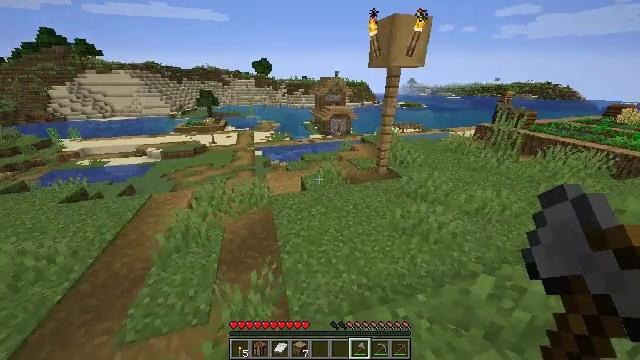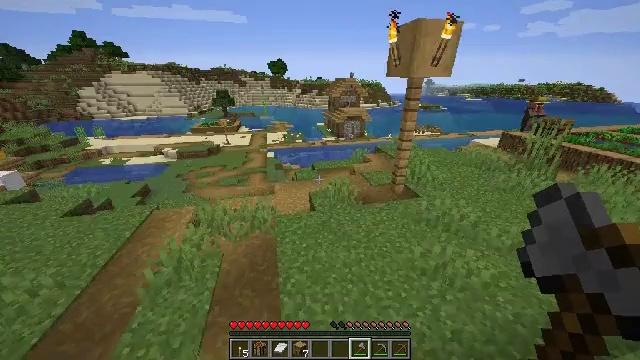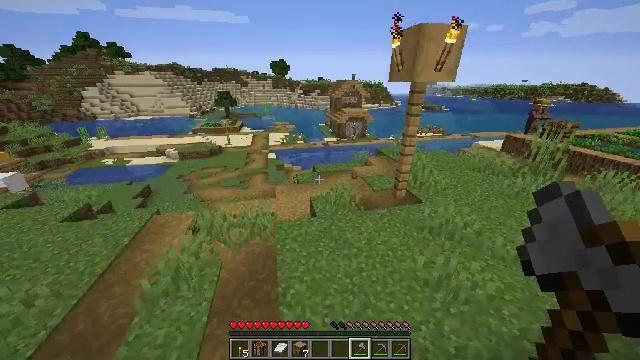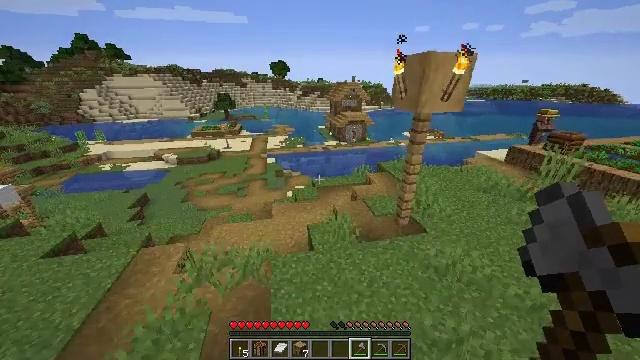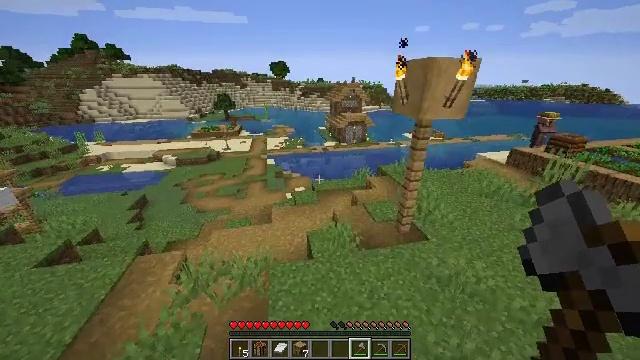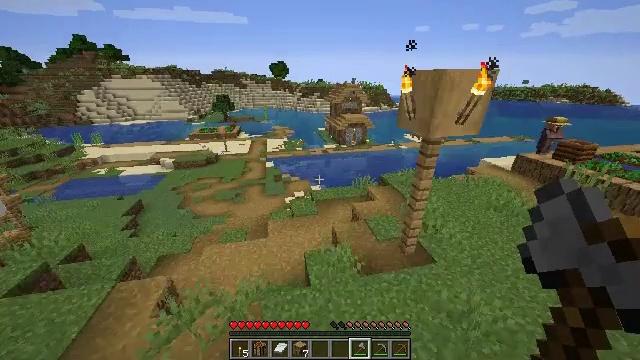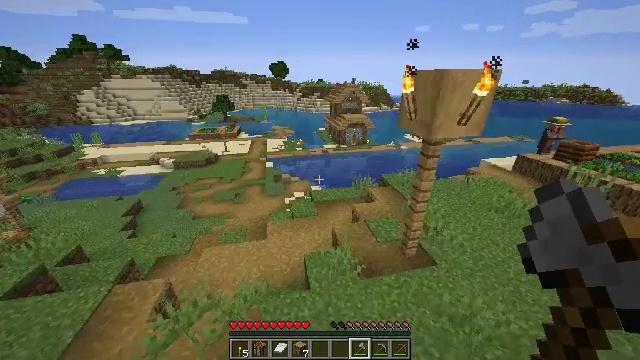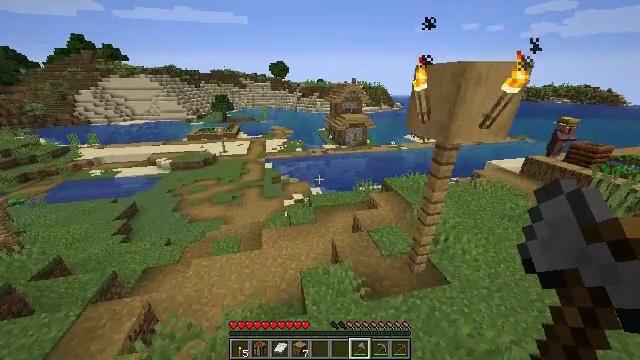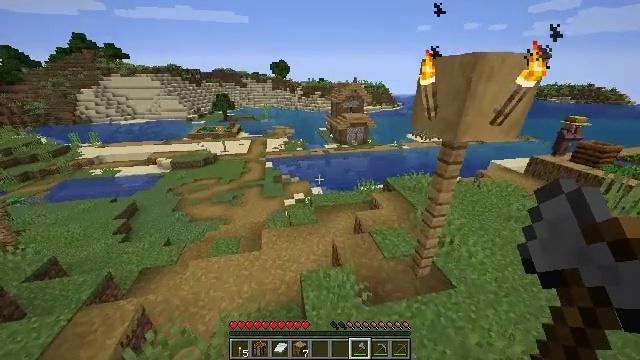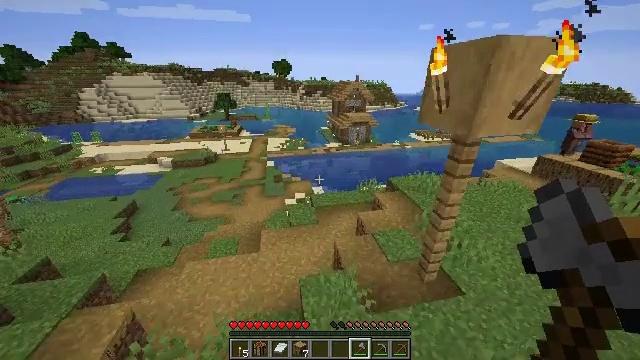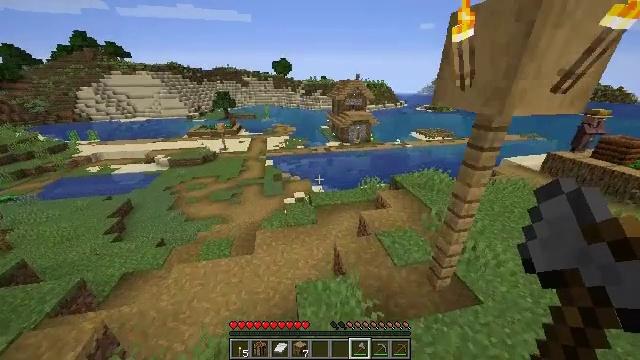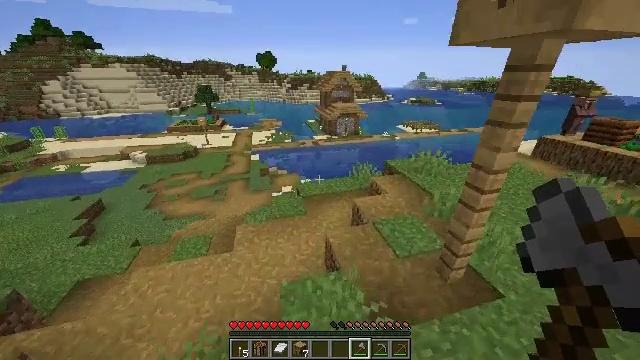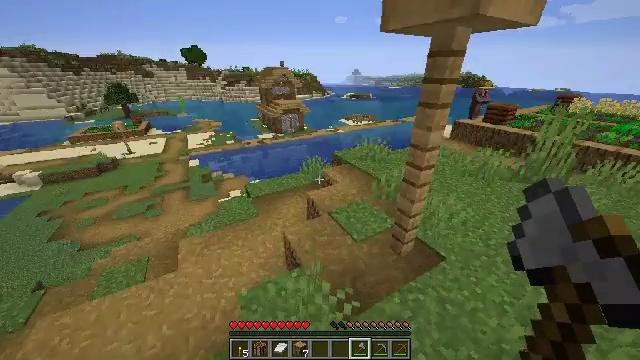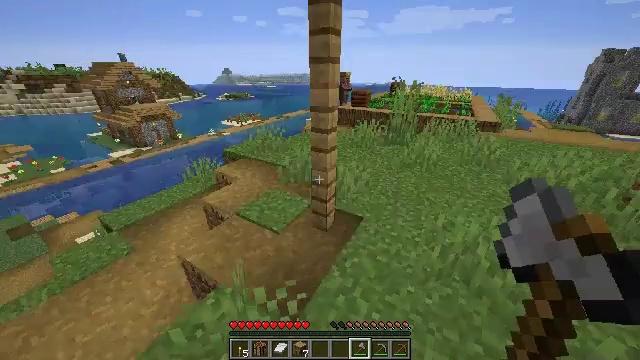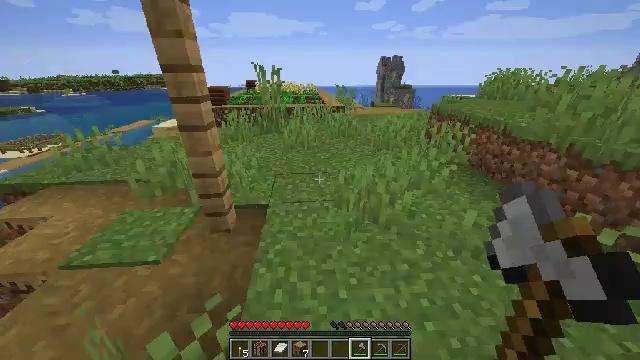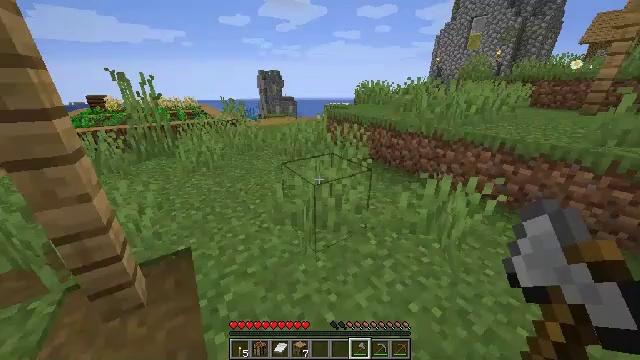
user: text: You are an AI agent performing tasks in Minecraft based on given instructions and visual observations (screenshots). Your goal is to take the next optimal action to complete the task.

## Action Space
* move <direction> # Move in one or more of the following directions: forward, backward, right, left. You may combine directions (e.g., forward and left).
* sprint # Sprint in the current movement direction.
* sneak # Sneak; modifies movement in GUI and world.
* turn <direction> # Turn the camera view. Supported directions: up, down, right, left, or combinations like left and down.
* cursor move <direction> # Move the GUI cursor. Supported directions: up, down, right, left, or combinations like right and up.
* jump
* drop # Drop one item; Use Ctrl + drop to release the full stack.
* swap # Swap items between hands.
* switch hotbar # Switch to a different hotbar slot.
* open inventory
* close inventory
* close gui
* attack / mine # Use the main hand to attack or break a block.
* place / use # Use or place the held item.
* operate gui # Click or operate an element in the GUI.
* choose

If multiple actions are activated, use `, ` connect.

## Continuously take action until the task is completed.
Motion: motion action
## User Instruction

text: Attack the stripped oak log to collect it.
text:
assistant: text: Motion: move forward, sprint, turn left, jump
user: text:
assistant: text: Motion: move forward, sprint, jump
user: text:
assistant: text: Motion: move forward, sprint, jump
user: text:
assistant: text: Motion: move forward, sprint, jump
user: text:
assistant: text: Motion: move forward, sprint, jump
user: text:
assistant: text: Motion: move forward, sprint, jump
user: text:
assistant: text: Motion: move forward, sprint, jump
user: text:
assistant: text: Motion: move forward, sprint, jump
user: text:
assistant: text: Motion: move forward, sprint, jump
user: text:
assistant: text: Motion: move forward, sprint, jump
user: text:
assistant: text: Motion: move forward, sprint, turn right and down
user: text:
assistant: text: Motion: move forward, sprint, turn right
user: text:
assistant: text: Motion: move forward, sprint, turn right
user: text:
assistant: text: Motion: move forward, sprint, turn right
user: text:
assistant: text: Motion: move forward, sprint, turn right and up
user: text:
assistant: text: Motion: move forward, sprint, turn right and up
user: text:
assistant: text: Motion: move forward, sprint, turn right
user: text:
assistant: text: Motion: move forward, sprint
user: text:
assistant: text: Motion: move forward, sprint
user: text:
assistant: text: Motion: move forward, sprint
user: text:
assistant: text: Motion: move forward, sprint
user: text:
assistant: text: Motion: move forward, sprint, turn right
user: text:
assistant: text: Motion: move forward, sprint, turn right
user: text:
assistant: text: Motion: move forward, sprint, turn right
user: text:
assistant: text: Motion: move forward, sprint, turn right
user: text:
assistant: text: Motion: move forward, sprint, turn right
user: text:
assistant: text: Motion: move forward, sprint
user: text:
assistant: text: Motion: move forward, sprint, jump
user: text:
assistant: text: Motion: move forward, sprint, jump
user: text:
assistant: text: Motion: move forward, sprint, jump